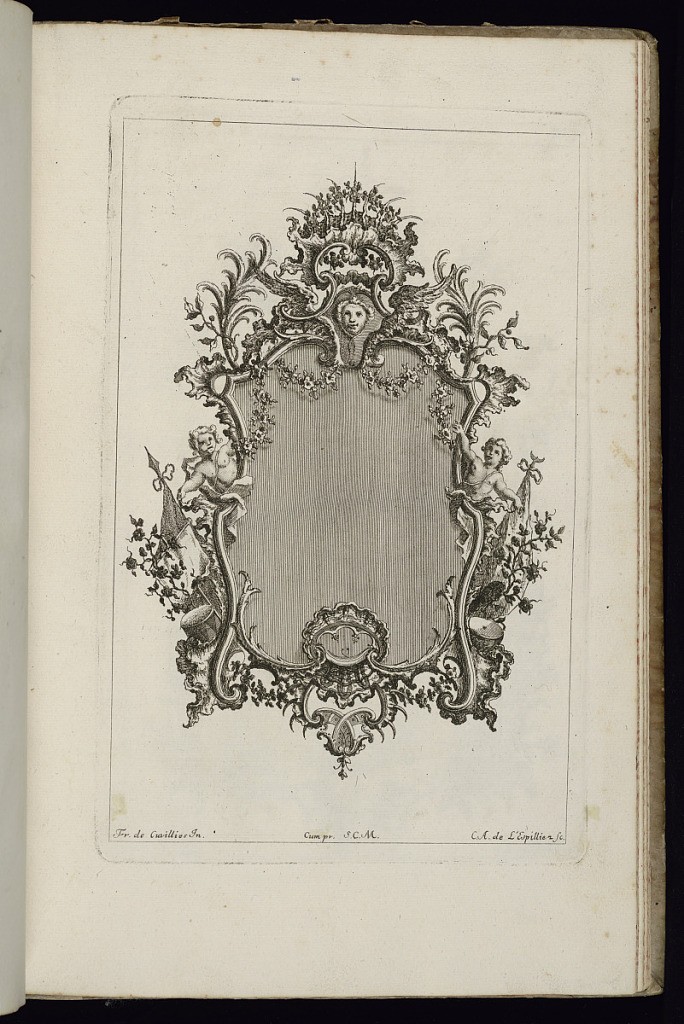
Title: Frame with Mascaron and Fantasy Crown
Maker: François de Cuvilliés the Elder, Belgian, 1695 - 1768
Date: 1740–68
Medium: Etching and engraving on paper
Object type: Bound print
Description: Upright frame design for a mirror or painting, topped by a mascaron and a fantasy crown. Figures of putti at left and right; below them, banners and drums.